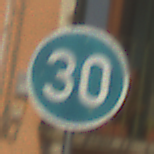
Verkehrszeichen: VorgeschriebeneMindestgeschwindigkeit
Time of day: MorningAfternoon
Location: Outdoor (Urban)
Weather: Clear
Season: NotSpecified
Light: Natural